Question: I can't find the name of the controls used in these dialogs. I'm talking about the used in each picker dialog.

<URL>
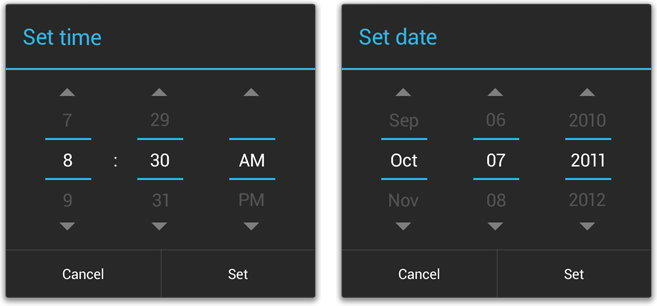
Answer: It's a 'NumberPicker'. You can see the docs <URL>.